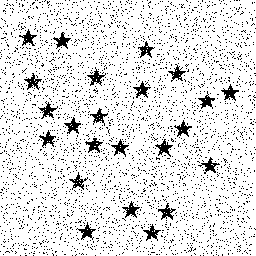
Squares: 0
Triangles: 0
Stars: 23
Total shapes: 23